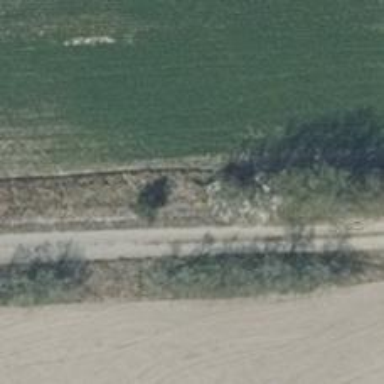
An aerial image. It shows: Row of deciduous broadleaved trees.